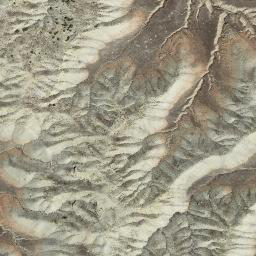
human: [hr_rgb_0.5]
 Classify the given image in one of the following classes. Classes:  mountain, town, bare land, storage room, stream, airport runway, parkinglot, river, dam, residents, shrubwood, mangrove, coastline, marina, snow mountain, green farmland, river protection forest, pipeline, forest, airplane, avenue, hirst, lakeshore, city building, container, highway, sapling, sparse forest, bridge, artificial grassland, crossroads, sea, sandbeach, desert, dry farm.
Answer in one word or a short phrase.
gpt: mountain